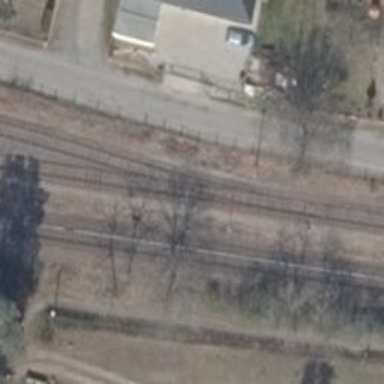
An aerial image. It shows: Railway switch.